Interaction volume radius: 10 \u00c5
Interaction volume height: 45 \u00c5
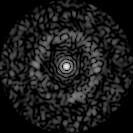
Disorder parameter: 0.8381